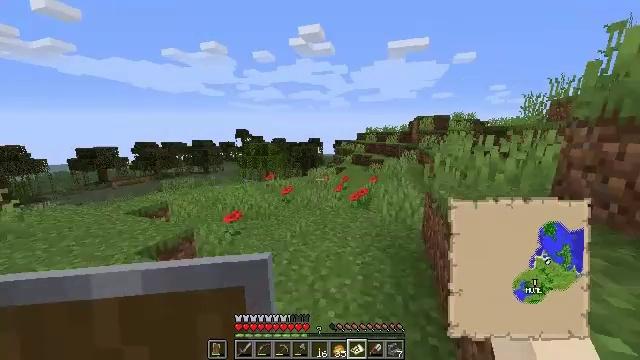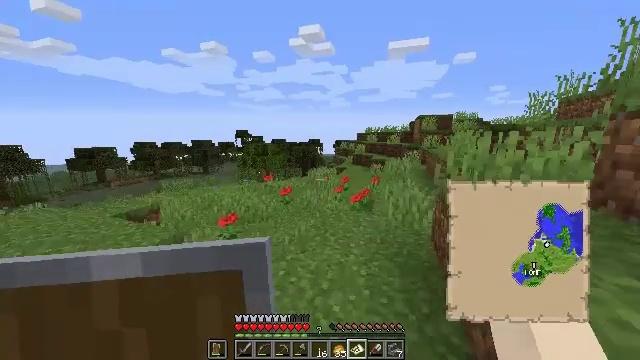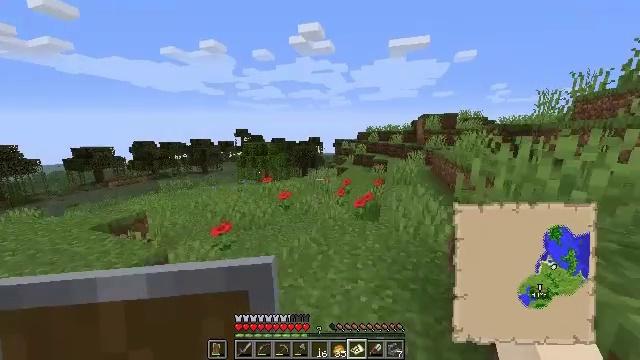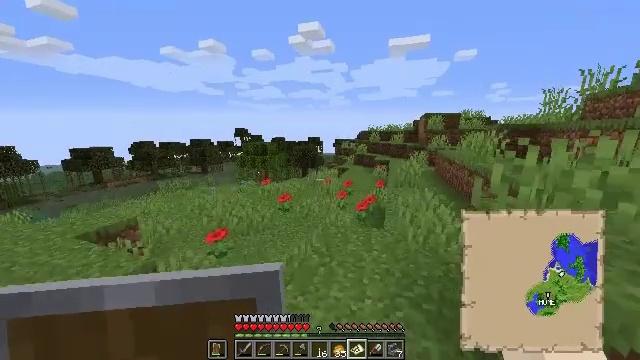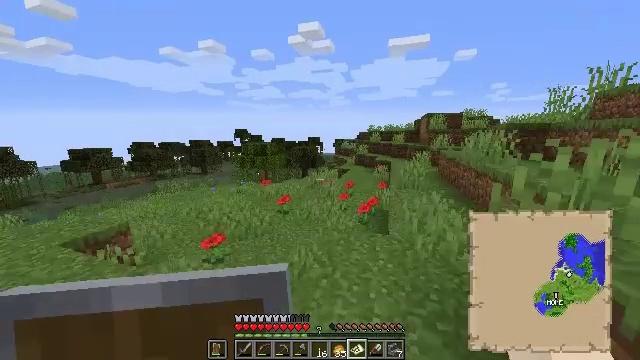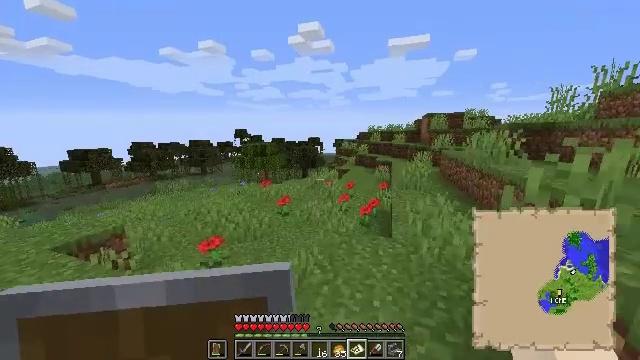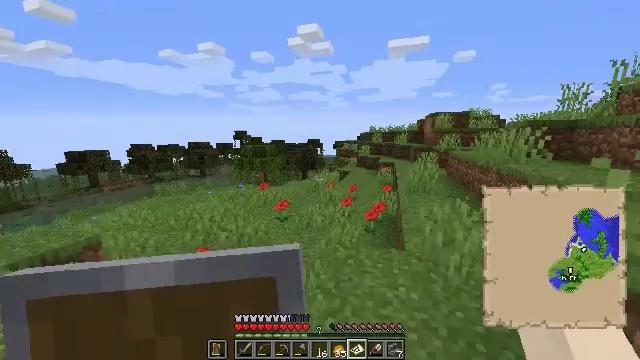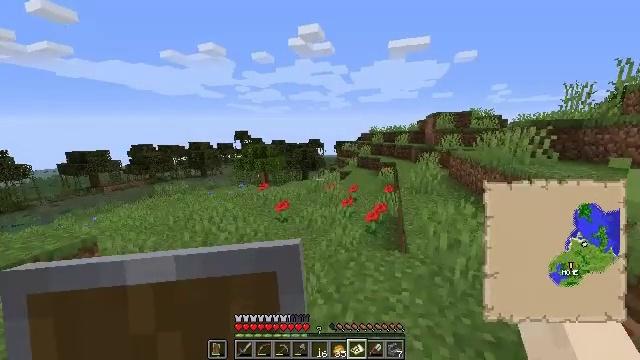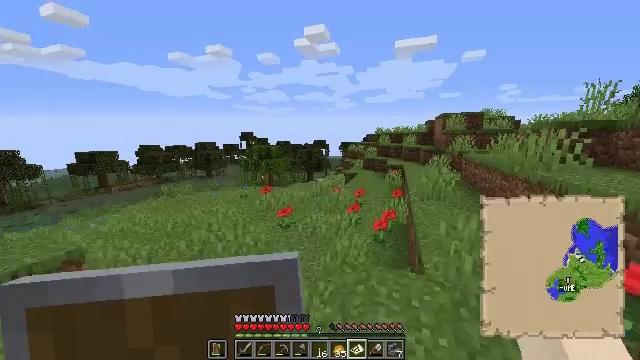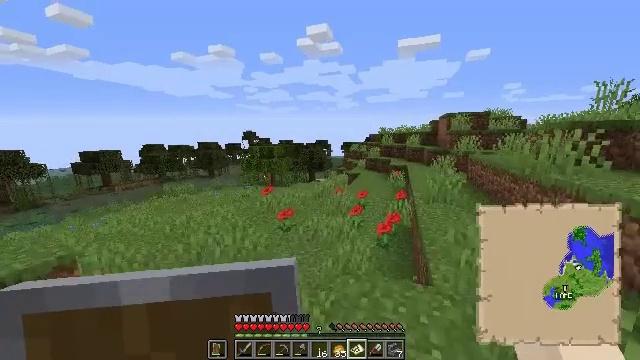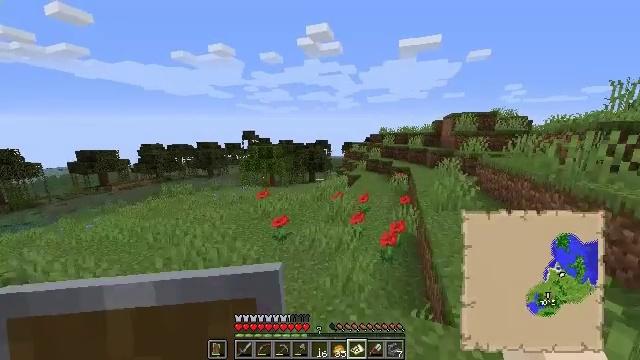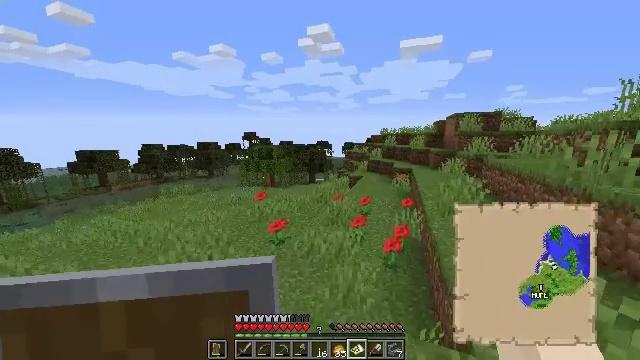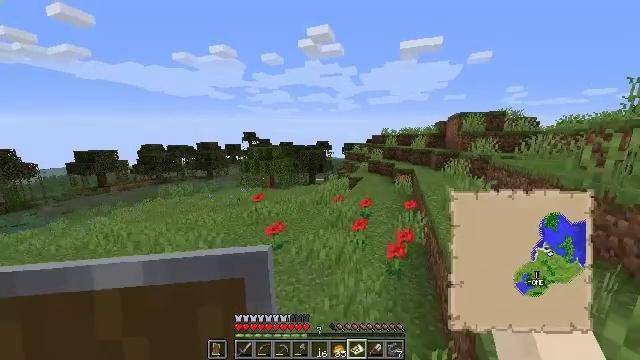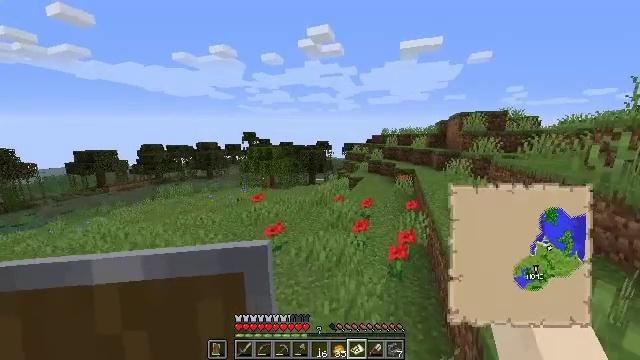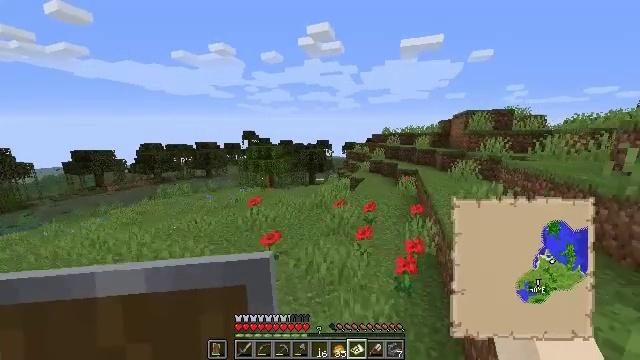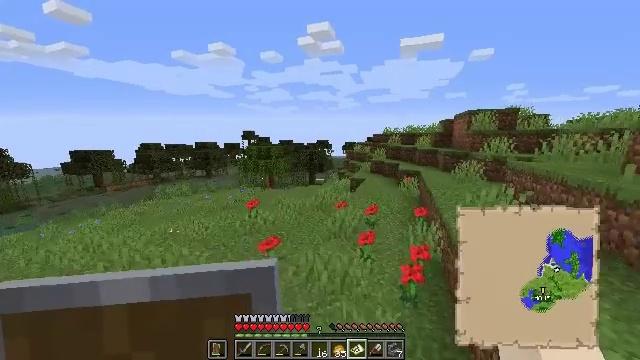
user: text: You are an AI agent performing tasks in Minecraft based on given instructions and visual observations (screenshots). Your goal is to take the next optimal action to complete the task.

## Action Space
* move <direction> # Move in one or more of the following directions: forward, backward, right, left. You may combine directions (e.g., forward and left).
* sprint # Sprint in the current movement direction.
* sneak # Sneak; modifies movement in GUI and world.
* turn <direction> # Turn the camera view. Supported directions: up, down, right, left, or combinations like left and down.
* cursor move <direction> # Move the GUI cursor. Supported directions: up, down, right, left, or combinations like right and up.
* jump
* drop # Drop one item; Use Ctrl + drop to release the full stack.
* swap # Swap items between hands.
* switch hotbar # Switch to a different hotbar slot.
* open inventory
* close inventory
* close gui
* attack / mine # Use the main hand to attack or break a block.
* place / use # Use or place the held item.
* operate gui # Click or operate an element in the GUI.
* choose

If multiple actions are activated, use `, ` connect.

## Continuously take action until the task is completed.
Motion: motion action
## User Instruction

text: Harvest the poppy flower.
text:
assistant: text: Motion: move forward
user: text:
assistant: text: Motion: move forward
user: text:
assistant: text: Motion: move forward, sprint
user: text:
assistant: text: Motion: move forward, sprint
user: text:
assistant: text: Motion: move forward, sprint
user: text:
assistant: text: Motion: move forward
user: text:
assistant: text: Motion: move forward
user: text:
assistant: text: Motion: move forward, turn left
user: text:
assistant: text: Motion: move forward
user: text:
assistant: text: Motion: move forward
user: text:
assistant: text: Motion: move forward
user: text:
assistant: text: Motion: move forward
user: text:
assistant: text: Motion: move forward
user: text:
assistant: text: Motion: move forward
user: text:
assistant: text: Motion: move forward
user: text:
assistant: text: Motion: move forward
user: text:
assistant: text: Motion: move forward
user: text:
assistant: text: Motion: move forward
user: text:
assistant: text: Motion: move forward
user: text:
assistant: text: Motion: move forward, turn right
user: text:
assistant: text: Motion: move forward
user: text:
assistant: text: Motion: move forward, sprint
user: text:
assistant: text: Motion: move forward, sprint
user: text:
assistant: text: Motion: move forward, sprint
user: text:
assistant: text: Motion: move forward
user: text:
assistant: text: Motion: move forward
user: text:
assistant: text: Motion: move forward, turn right
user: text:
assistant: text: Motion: move forward, turn right
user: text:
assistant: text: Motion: move forward, turn right
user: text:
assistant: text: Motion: move forward